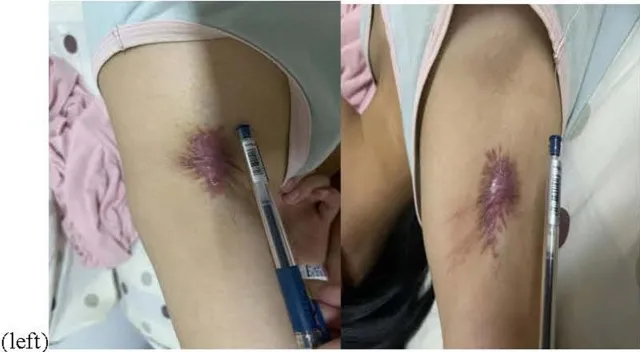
Postoperative figure.
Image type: medical_photograph (skin_photograph)